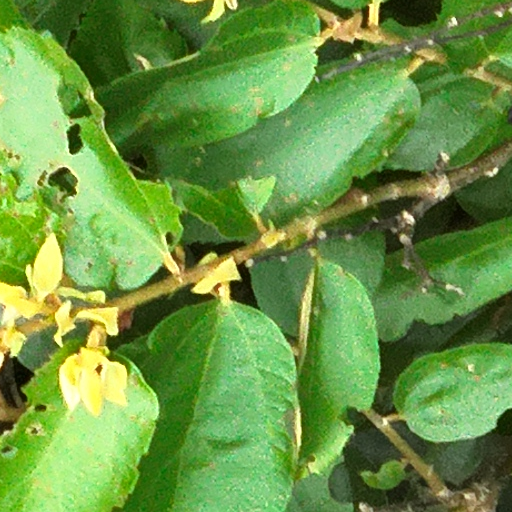
Species: Luehea seemannii
GBIF accepted scientific name: Luehea seemannii
Crown area (m\u00b2): 63.835